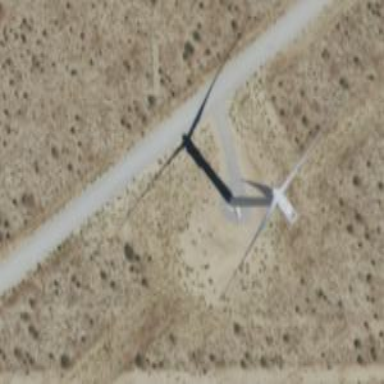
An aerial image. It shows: Wind generator with horizontal axis. The wind turbine is from Vestas.